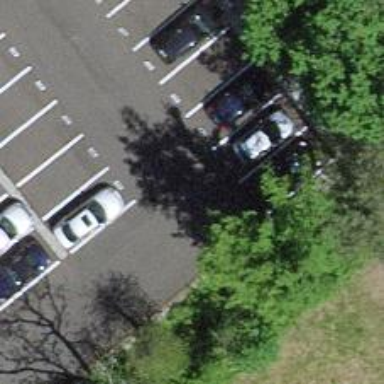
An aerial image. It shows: Parking aisle designated as service road.